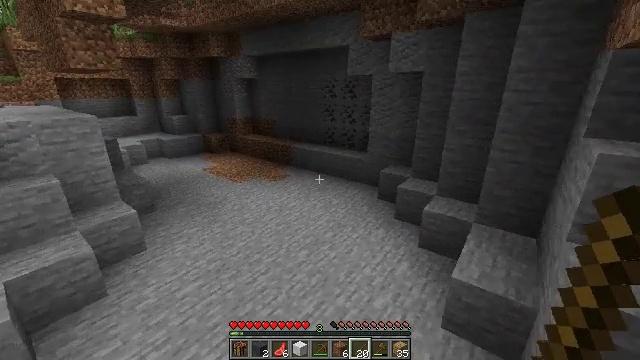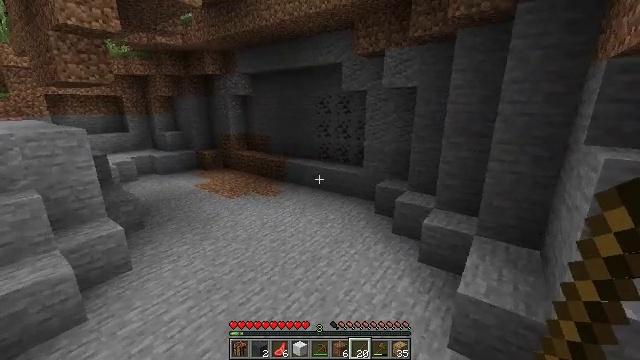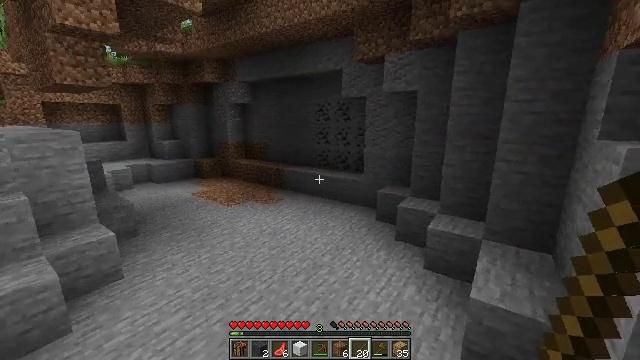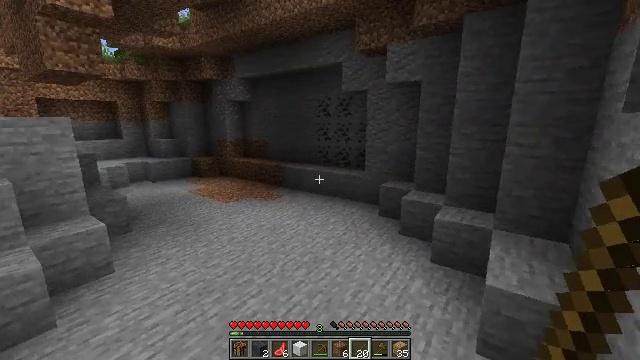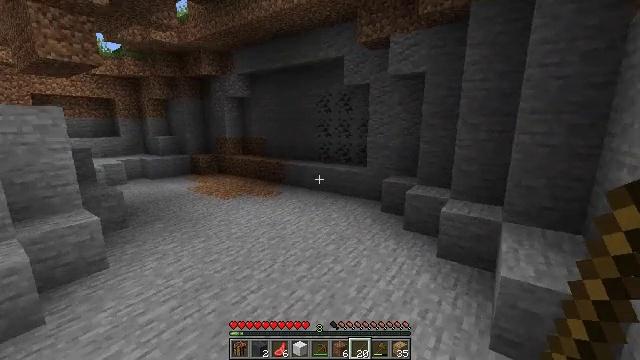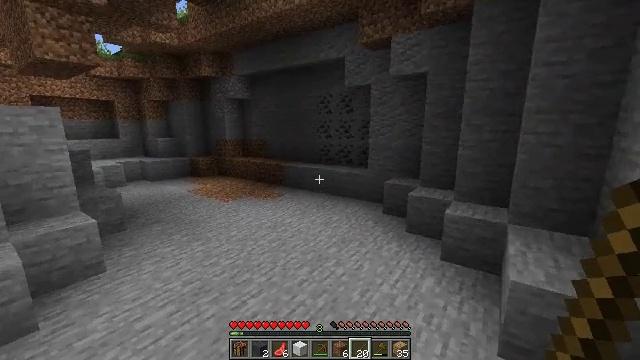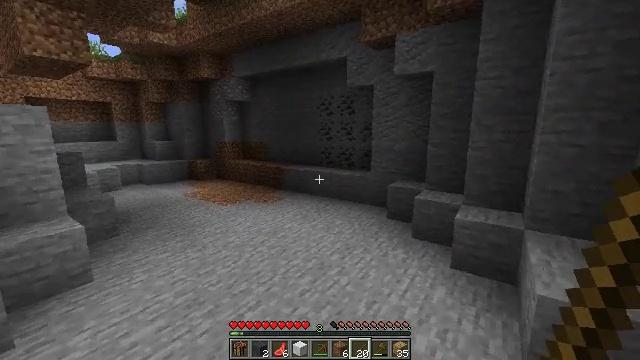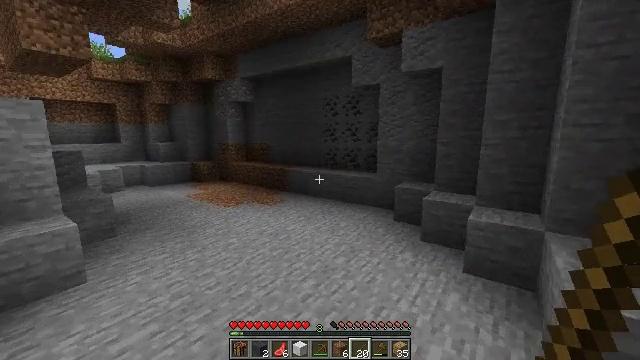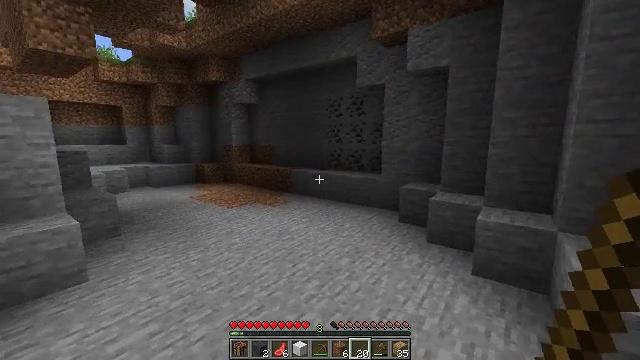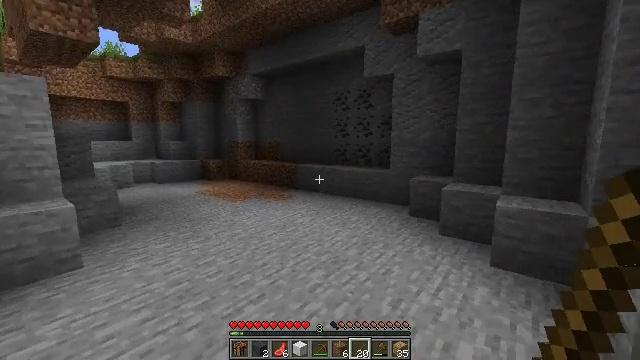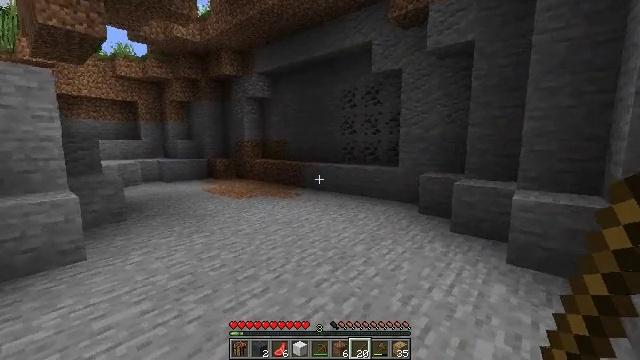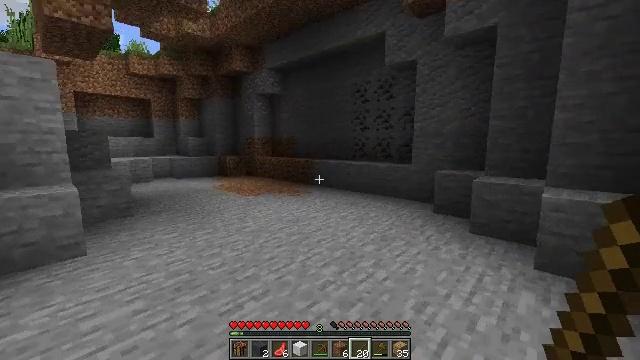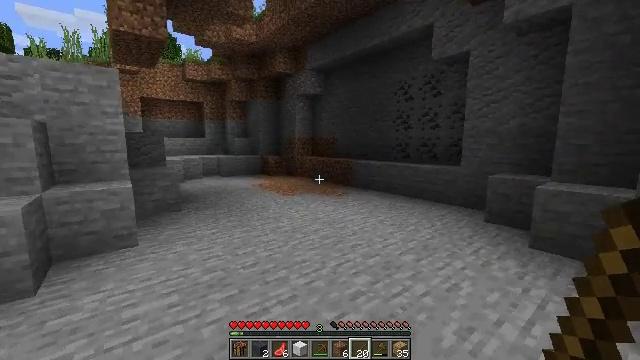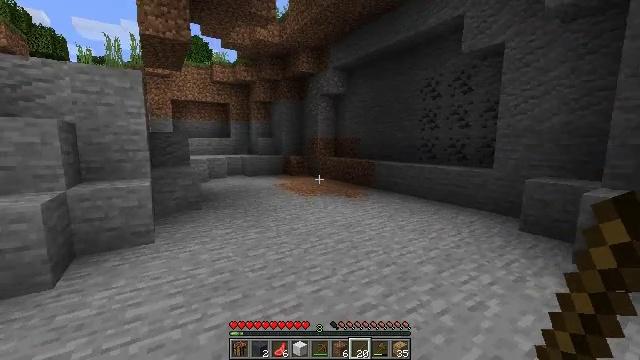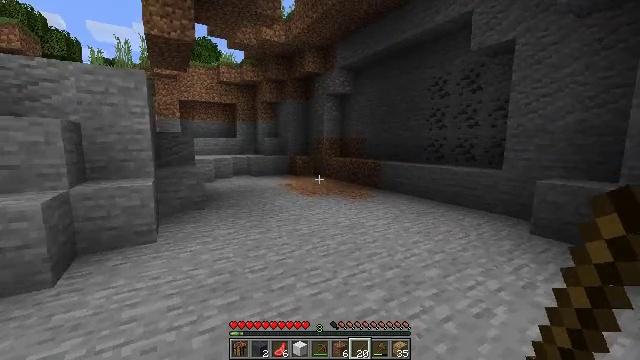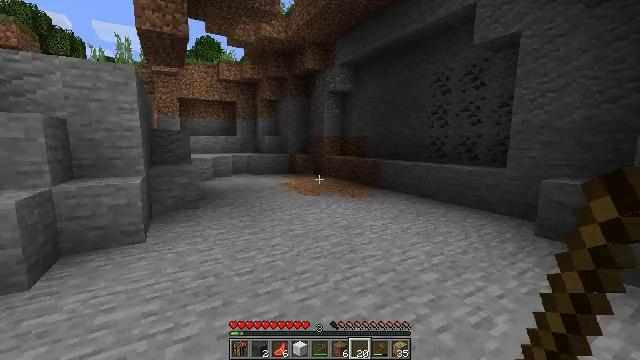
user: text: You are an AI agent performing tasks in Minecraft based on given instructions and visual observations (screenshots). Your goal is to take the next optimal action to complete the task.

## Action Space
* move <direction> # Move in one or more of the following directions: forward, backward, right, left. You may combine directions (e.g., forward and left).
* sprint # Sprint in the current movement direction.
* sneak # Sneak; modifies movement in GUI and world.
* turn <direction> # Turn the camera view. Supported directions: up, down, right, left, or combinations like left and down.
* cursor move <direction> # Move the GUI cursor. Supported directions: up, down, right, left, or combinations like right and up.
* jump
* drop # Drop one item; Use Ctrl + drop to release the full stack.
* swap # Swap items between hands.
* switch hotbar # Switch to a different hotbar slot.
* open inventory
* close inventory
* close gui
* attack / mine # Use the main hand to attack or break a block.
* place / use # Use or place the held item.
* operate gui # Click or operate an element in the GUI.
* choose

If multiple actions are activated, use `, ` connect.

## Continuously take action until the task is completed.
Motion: motion action
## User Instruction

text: Collect stone from the mine.
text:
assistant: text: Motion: move forward, turn right and up
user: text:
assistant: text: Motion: move forward, turn up
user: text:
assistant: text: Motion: move forward
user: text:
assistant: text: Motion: move forward
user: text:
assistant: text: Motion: move forward
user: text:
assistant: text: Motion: move forward
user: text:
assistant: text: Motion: move forward, turn up
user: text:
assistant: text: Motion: move forward
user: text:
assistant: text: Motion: move forward, turn left
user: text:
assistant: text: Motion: move forward and move right, turn left
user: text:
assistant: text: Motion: move forward and move right, turn left
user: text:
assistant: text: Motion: move forward and move right, turn left
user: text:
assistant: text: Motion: move forward and move right, turn left
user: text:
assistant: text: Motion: move forward and move right, turn left
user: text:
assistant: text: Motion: move forward
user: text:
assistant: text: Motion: move forward
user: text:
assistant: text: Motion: move forward
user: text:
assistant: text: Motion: move forward
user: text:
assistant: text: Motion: move forward
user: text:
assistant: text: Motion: move forward
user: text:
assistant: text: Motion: move forward
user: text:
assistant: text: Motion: move forward
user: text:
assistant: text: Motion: move forward, turn left
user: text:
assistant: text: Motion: move forward
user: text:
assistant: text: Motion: move forward
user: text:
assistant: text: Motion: move forward and move right
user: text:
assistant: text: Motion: move forward and move right, turn left
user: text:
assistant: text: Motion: move forward and move right, turn left
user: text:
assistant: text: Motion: move forward and move right, turn left
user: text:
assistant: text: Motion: move forward and move right, turn left and up